Aerial crown-view tile of a tropical tree (Barro Colorado Island, Panama), acquired 20250124:
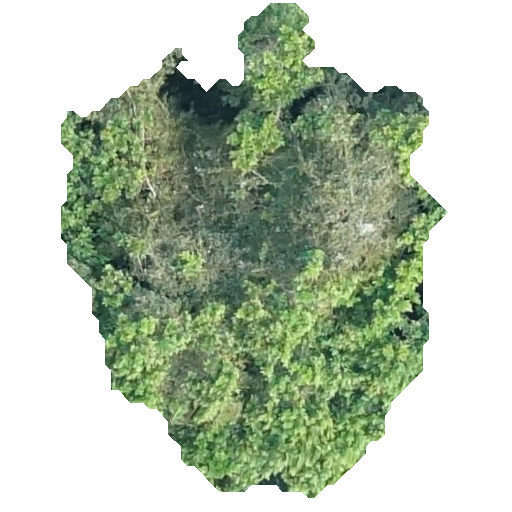
Species: Anacardium excelsum
GBIF accepted scientific name: Anacardium excelsum
Crown area: 190.649 m²